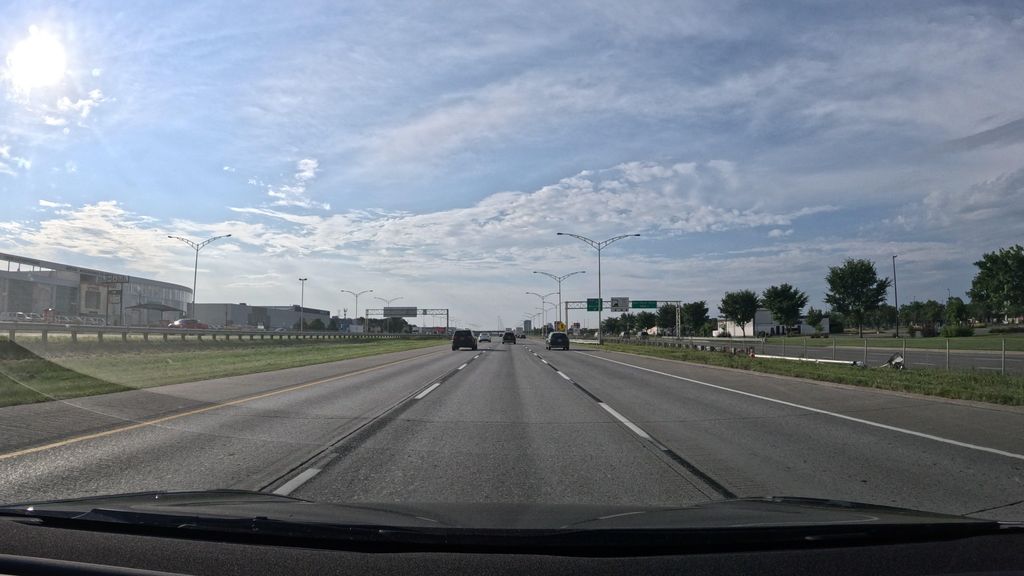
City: montreal